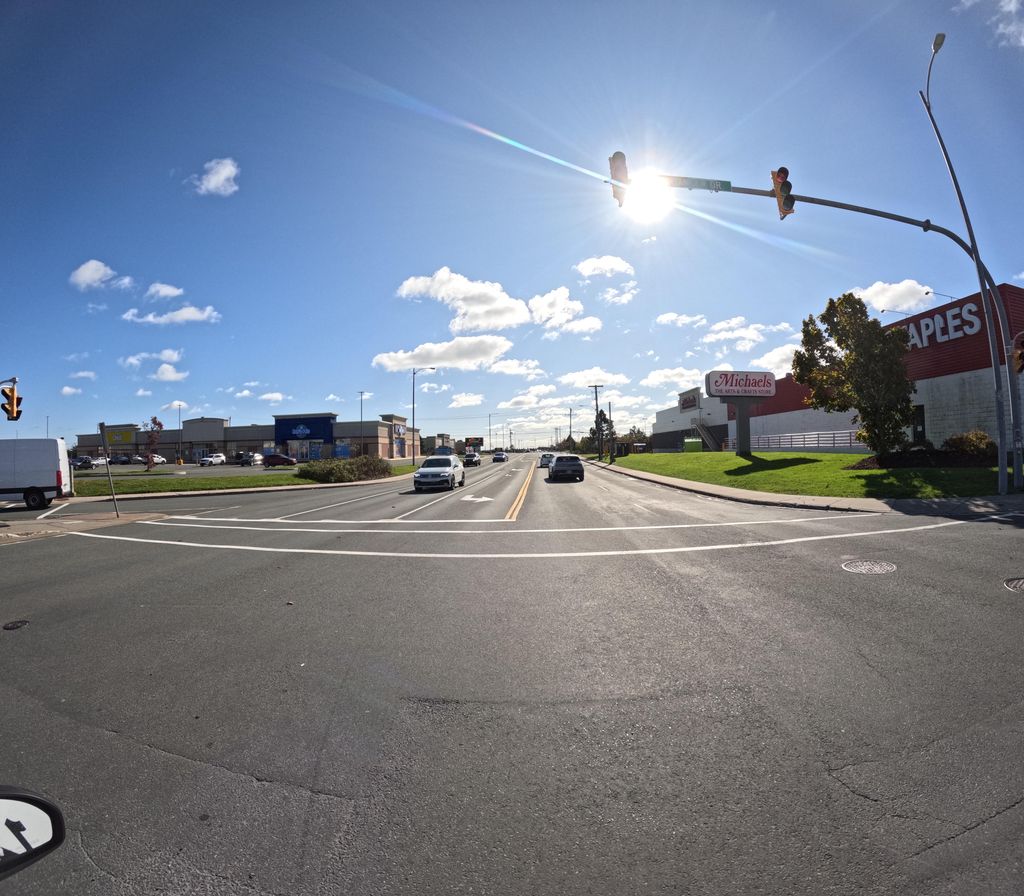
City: st_johns